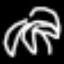
Label: palm tree